Question:
i have datepicker like this, current date selected is 02/06/2015 as per image , if i click "+1 Day" then it should through error "Date is Unavailable", because 03/06/2015 is unavailable or disabled.
can anyone did this before, please suggest answer.
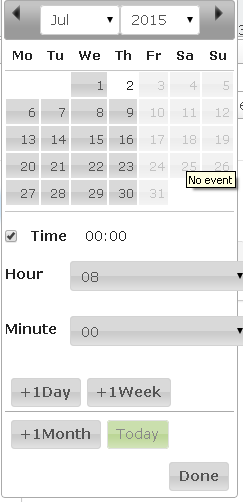
Answer: I just done an example. I must override some methods, do some tricks. Hope this help. Demo below.
'''
$(function() {
var beforeShowFunction = function(input, inst) {
setTimeout(function() {
var buttonPane = $(input).datepicker("widget")
.find(".ui-datepicker-buttonpane");
var btn = $('<button class="ui-datepicker-current ui-state-default ui-priority-secondary ui-corner-all" type="button">+</button>');
btn.bind("click", function(e) {
if ($(input).datepicker('getDate') == null)
return;
var currentDate = new Date($(input).datepicker("getDate"));
var newDate = new Date(currentDate.setDate(currentDate.getDate() + 1));
$(input).datepicker("setDate", newDate);
currentDate = new Date($(input).datepicker("getDate"));
if (currentDate.getDate() != newDate.getDate()) {
alert('Unavailabled!');
}
$(input).datepicker("hide");
$(input).datepicker("show");
});
btn.appendTo(buttonPane);
var btnMinus = $('<button class="ui-datepicker-current ui-state-default ui-priority-secondary ui-corner-all" type="button">-</button>');
btnMinus.bind("click", function(e) {
if ($(input).datepicker('getDate') == null)
return;
var currentDate = new Date($(input).datepicker("getDate"));
var newDate = new Date(currentDate.setDate(currentDate.getDate() - 1));
$(input).datepicker("setDate", newDate);
currentDate = new Date($(input).datepicker("getDate"));
if (currentDate.getDate() != newDate.getDate()) {
alert('Unavailabled!');
}
$(input).datepicker("hide");
// force call show to see +, - buttons
$(input).datepicker("show");
});
btnMinus.appendTo(buttonPane);
}, 1);
};
$("#datepicker").datepicker({
minDate: -20,
maxDate: "+1M +10D",
showButtonPanel: true,
beforeShow: beforeShowFunction,
});
// Below fix today button
jQuery.datepicker._gotoToday = function(id) {
var target = jQuery(id);
var inst = this._getInst(target[0]);
if (this._get(inst, 'gotoCurrent') && inst.currentDay) {
inst.selectedDay = inst.currentDay;
inst.drawMonth = inst.selectedMonth = inst.currentMonth;
inst.drawYear = inst.selectedYear = inst.currentYear;
} else {
var date = new Date();
inst.selectedDay = date.getDate();
inst.drawMonth = inst.selectedMonth = date.getMonth();
inst.drawYear = inst.selectedYear = date.getFullYear();
this._setDateDatepicker(target, date);
this._selectDate(id, this._getDateDatepicker(target));
}
this._notifyChange(inst);
this._adjustDate(target);
// force call show to see +, - buttons
$('#datepicker').datepicker("show");
};
});
'''
'''
<script src="https://ajax.googleapis.com/ajax/libs/jquery/1.11.1/jquery.min.js"></script>
<link href="https://code.jquery.com/ui/1.11.3/themes/smoothness/jquery-ui.css" rel="stylesheet" />
<script src="https://code.jquery.com/ui/1.11.1/jquery-ui.min.js"></script>
<input type="text" id="datepicker" />
<br />
'''